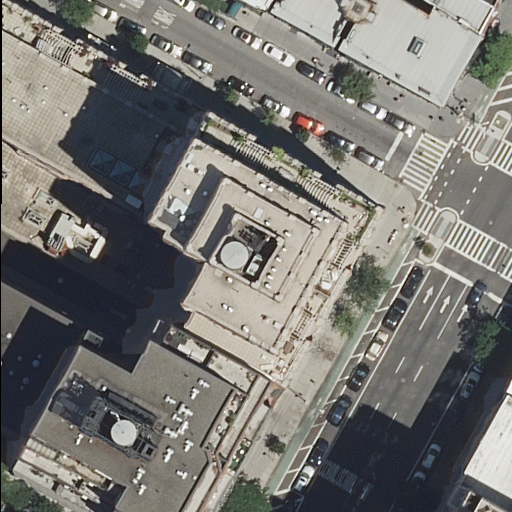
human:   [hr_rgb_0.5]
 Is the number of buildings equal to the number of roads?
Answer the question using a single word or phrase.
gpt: no

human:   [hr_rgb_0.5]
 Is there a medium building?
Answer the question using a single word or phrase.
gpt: yes

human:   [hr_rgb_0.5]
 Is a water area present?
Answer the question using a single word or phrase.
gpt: no

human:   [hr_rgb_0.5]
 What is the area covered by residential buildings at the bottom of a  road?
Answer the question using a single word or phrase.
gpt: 1376m2

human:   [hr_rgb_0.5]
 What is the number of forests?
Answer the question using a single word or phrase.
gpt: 0

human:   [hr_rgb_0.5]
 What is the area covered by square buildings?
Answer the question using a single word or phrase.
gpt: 0m2

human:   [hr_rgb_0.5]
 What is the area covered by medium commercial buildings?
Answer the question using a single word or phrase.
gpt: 0m2

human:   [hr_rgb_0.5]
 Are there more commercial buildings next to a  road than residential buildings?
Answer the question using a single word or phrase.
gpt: no

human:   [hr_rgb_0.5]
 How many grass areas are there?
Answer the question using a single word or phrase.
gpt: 0

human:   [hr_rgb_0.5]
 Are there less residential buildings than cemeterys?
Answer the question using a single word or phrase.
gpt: no

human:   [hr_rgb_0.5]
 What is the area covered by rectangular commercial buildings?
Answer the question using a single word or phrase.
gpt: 0m2

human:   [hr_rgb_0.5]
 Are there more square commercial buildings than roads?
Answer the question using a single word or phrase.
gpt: no

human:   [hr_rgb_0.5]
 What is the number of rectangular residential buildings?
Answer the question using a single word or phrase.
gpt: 5

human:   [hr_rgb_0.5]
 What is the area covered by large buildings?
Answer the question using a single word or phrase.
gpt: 891m2

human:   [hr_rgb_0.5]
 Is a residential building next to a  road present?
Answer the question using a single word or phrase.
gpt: yes

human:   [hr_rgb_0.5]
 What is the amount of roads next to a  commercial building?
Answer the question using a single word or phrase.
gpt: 0

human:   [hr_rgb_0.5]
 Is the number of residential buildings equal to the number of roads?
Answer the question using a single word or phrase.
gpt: no

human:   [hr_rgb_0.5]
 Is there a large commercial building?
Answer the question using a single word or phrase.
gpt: no

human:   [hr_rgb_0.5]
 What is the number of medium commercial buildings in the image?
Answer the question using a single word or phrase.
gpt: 0

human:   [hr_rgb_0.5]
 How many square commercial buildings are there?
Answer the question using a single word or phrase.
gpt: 0

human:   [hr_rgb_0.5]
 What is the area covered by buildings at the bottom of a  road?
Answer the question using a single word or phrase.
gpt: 1376m2

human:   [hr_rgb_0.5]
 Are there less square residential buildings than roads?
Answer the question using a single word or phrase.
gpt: yes

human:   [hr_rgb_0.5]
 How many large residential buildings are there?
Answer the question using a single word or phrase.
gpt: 1

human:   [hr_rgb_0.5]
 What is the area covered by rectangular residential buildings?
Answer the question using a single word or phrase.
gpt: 494m2

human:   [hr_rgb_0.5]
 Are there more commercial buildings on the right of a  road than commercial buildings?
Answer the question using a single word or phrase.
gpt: no

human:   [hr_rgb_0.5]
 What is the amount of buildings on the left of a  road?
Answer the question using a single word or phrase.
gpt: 4

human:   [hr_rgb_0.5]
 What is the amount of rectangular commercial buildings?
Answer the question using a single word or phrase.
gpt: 0

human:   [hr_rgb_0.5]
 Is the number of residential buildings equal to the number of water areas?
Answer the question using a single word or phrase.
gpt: no

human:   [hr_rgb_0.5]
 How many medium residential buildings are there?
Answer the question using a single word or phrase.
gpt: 6

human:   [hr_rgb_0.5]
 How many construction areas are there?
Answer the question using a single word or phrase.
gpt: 0

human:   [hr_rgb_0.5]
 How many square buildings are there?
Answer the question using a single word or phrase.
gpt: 0

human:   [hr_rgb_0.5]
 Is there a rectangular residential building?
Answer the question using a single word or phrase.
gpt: yes

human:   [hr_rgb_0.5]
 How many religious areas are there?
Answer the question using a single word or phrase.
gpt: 0

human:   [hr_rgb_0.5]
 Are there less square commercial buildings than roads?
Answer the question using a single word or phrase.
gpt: yes

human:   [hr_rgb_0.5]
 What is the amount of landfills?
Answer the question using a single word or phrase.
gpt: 0

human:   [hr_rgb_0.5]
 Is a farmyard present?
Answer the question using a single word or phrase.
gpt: no